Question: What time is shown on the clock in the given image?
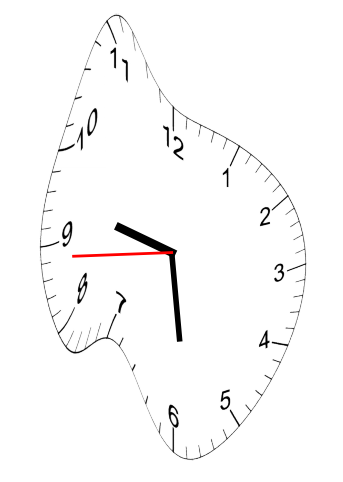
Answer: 09:28:44